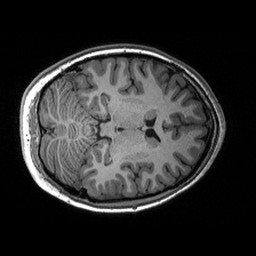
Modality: T1w
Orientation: axial
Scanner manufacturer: siemens
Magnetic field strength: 3 T
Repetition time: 2.53 s
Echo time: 0.00288 s